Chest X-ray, PA view. Patient: 75 years old, sex F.
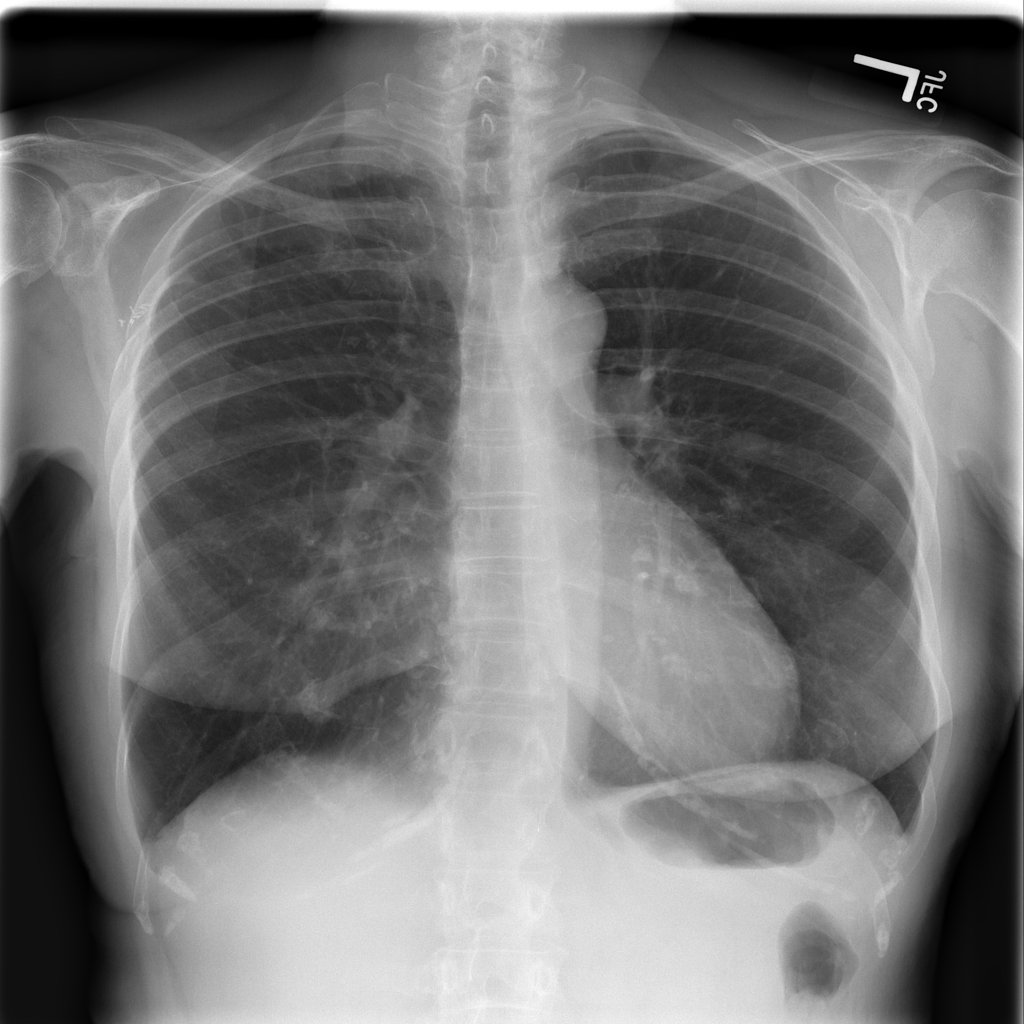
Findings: No Finding